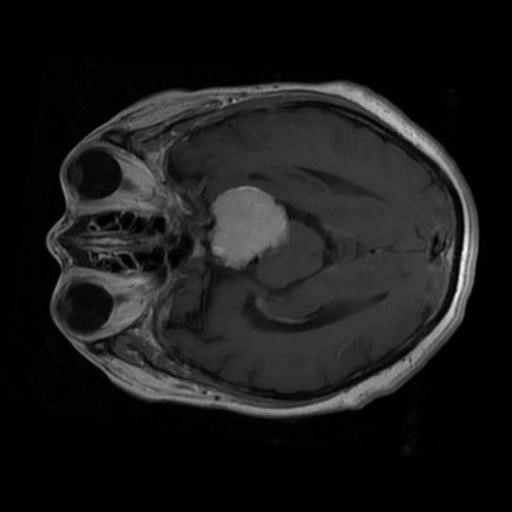
Label: brain_menin